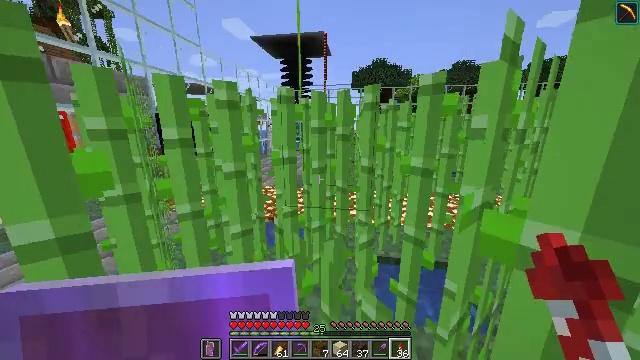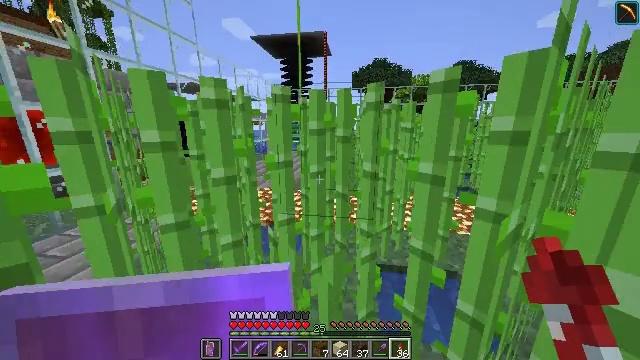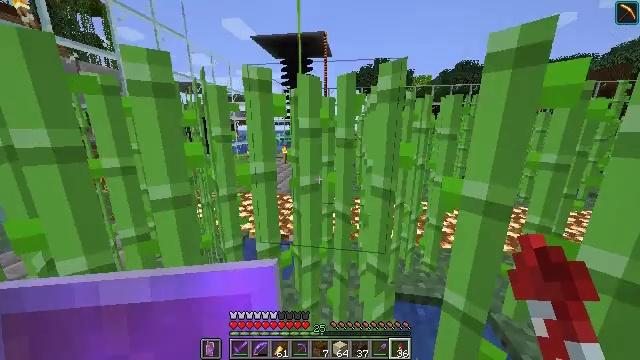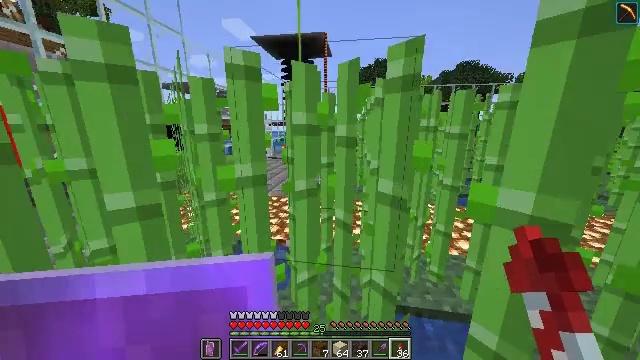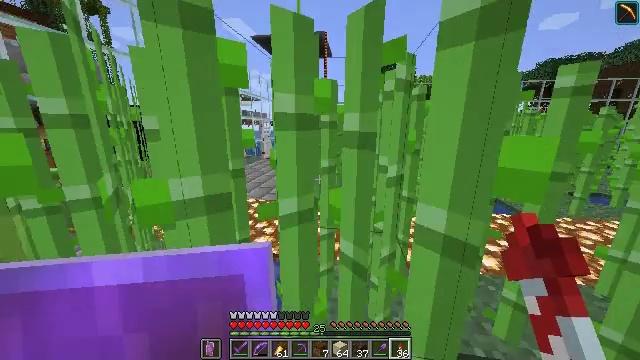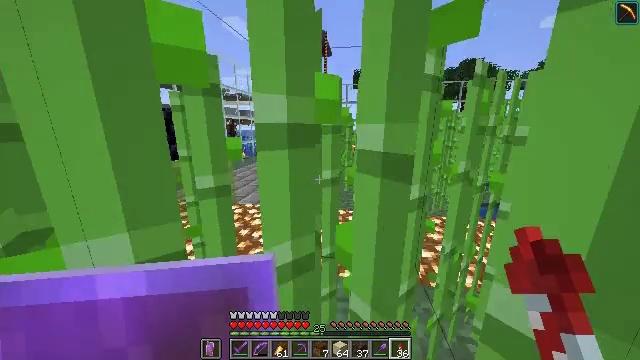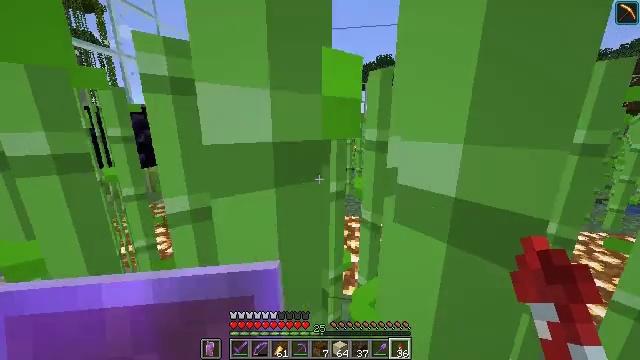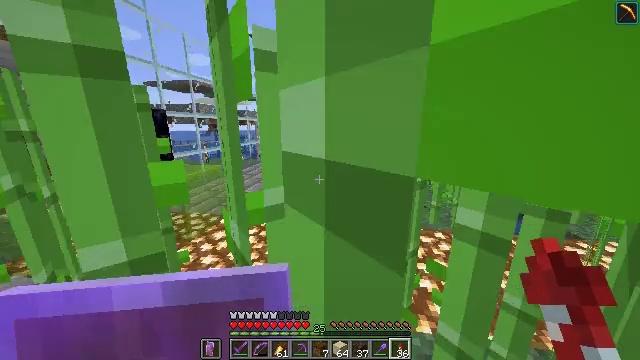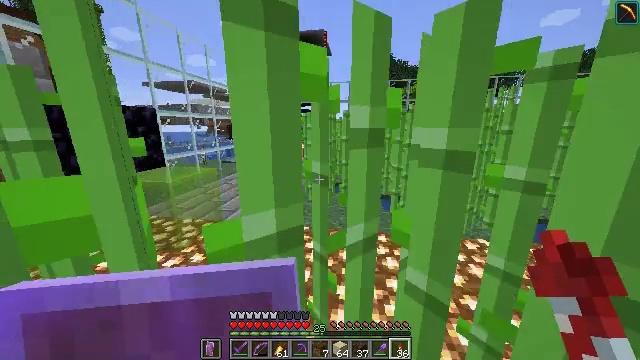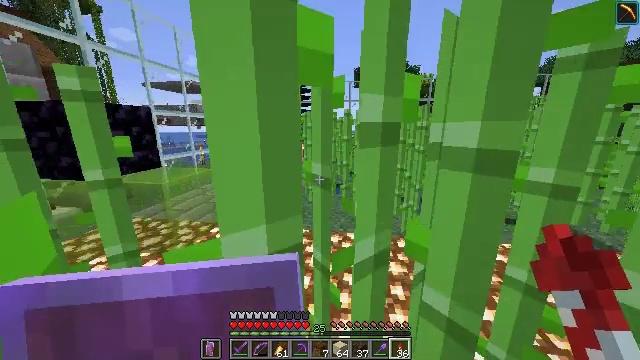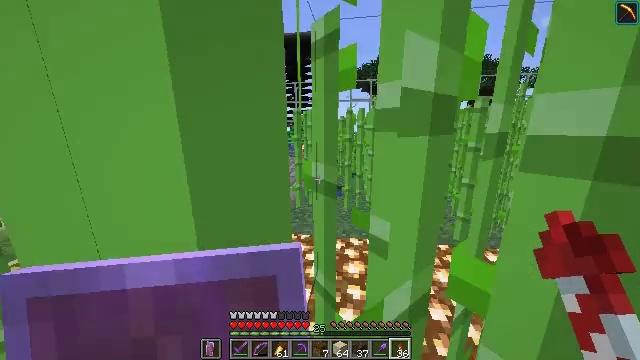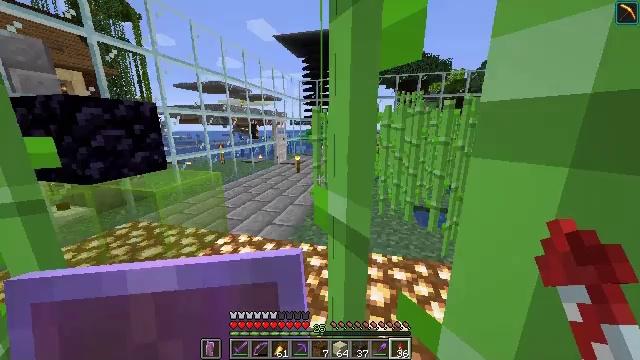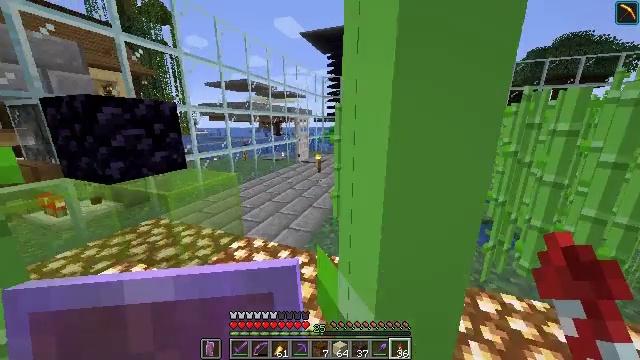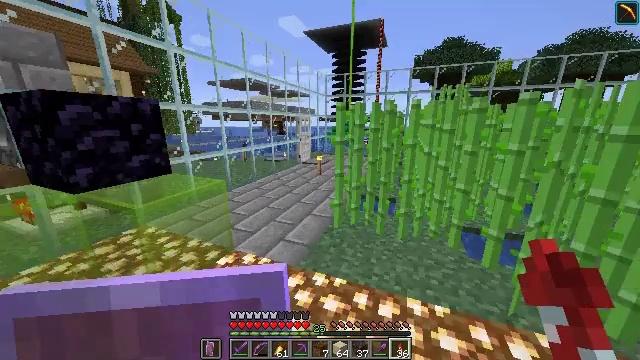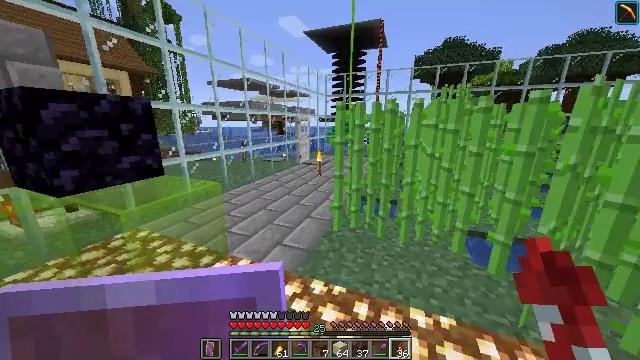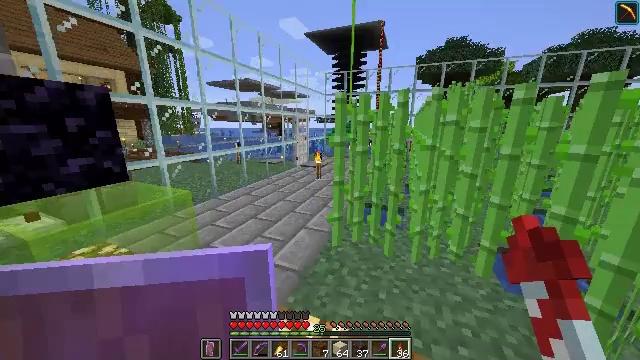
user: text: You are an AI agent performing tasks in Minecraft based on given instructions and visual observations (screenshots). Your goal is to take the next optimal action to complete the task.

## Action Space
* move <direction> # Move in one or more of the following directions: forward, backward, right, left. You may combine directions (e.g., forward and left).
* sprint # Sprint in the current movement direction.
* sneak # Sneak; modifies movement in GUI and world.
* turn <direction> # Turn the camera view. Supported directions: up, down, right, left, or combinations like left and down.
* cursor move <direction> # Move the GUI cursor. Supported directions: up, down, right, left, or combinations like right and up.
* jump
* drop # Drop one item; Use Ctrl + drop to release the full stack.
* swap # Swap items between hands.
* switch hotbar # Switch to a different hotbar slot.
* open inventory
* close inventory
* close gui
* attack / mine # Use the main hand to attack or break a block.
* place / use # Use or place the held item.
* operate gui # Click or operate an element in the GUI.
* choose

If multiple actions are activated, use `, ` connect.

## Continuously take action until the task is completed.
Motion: motion action
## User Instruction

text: Use a crafting table to craft brown dye.
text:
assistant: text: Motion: move forward, sprint
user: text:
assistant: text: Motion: move forward, sprint
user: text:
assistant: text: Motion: move forward, sprint
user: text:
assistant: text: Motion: move forward, sprint
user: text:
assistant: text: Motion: move forward, sprint
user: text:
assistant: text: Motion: move forward, sprint
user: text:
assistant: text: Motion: move forward, sprint
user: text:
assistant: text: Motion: move forward, sprint
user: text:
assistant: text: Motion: move forward, sprint
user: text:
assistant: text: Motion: move forward, sprint
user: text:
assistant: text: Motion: move forward, sprint, turn left
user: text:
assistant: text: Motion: move forward, sprint, turn left
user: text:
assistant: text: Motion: move forward, sprint
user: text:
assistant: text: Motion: move forward, sprint
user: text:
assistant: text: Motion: move forward, sprint
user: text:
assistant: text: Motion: move forward, sprint
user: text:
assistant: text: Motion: move forward, sprint
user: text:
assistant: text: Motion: move forward, sprint, turn right
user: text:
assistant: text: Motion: move left, sprint, turn right
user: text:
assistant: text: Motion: move left, sprint, turn right
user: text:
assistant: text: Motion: move left, turn right and up
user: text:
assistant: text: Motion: move back and move left, turn right and up
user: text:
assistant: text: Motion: move back and move left
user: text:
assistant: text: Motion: move back
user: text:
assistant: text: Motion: move back
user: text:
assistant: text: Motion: move back
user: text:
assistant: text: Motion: move back
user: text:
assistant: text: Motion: turn left
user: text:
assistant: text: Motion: no_op
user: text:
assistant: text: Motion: no_op